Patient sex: M
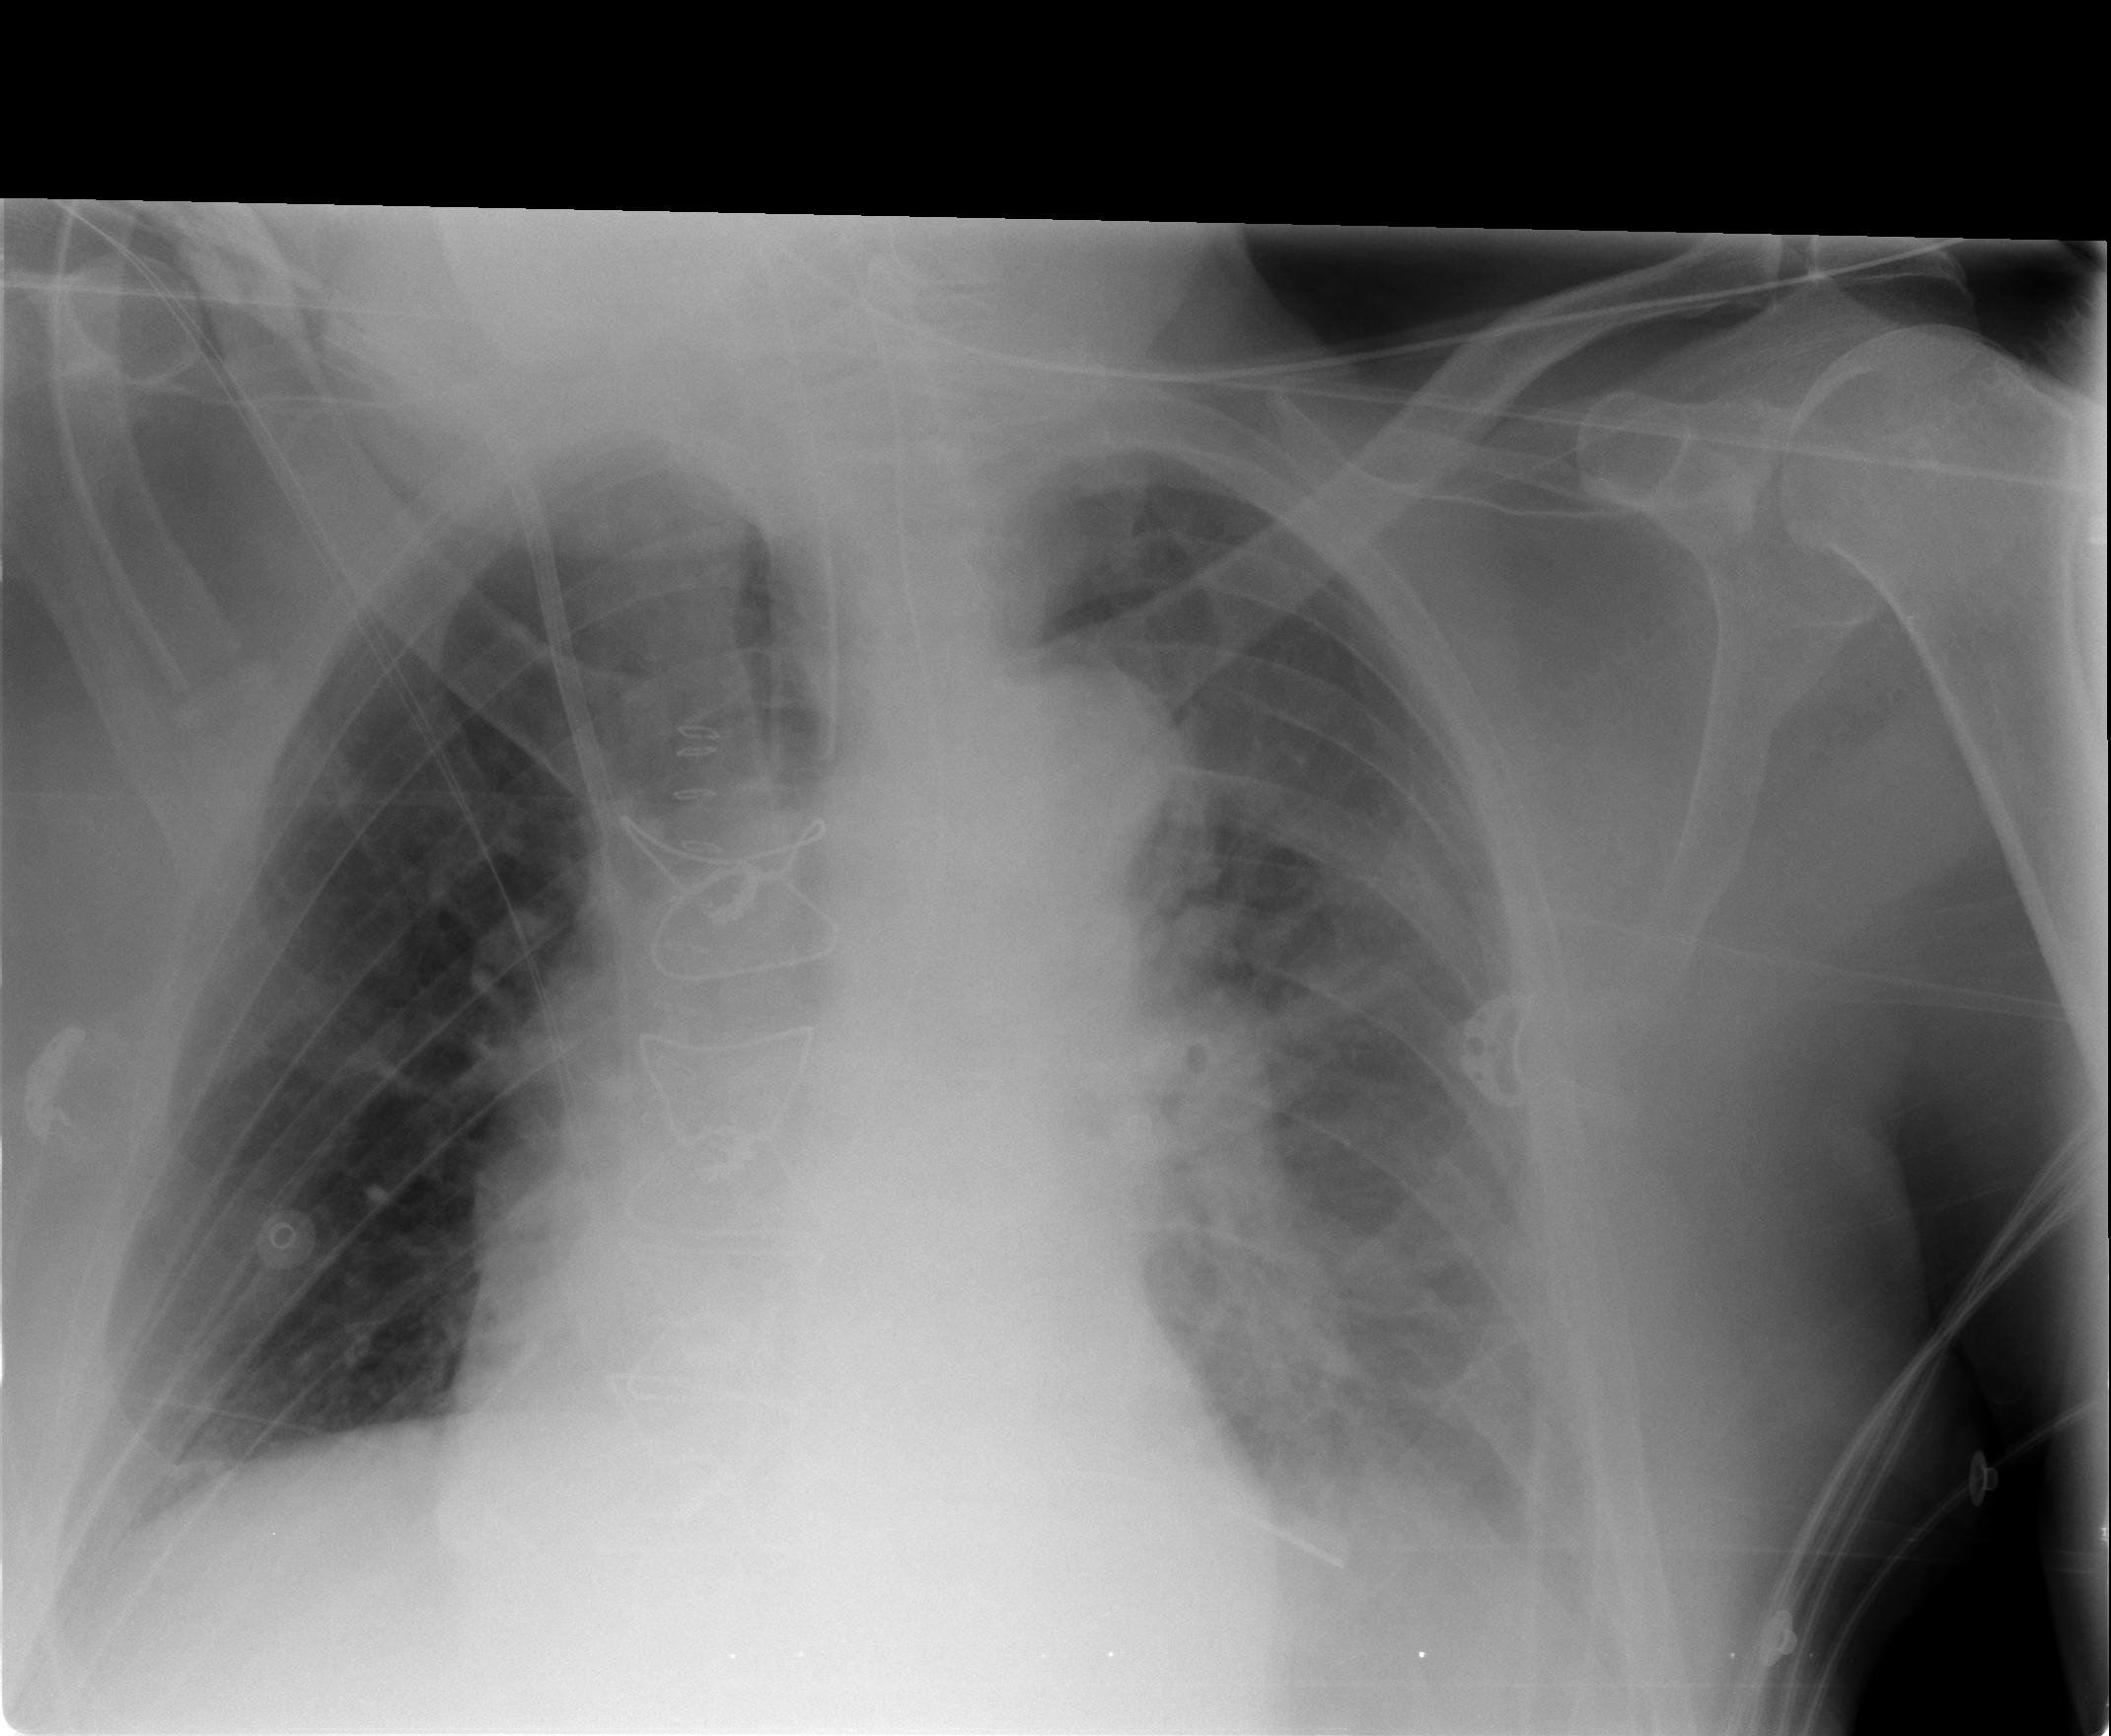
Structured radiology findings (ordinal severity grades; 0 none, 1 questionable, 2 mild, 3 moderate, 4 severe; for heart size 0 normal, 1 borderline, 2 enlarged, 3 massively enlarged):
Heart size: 1
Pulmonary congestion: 2
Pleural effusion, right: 0
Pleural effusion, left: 0
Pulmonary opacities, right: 0
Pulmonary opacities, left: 0
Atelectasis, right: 0
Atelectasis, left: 0